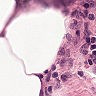
Metastatic tissue present: no